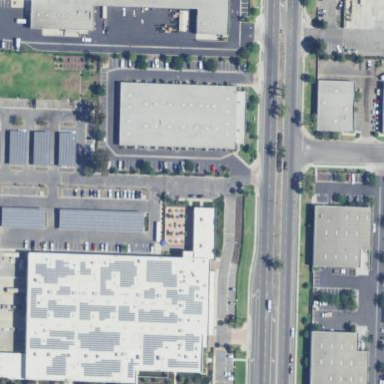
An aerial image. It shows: Industrial building.